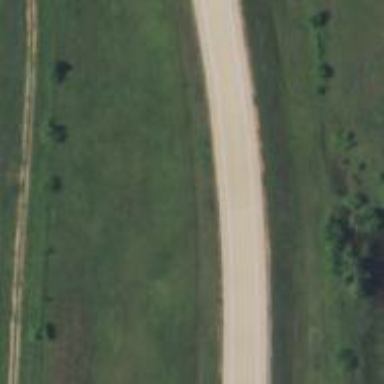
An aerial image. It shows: Disused road.